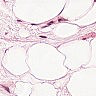
Metastatic tissue present: no